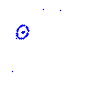
Particle: proton